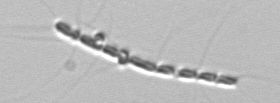
Label: Chaetoceros